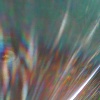
Label: sunburn